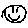
Label: smiley face